Interaction volume radius: 5 \u00c5
Interaction volume height: 30 \u00c5
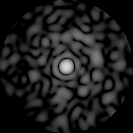
Disorder parameter: 0.8428